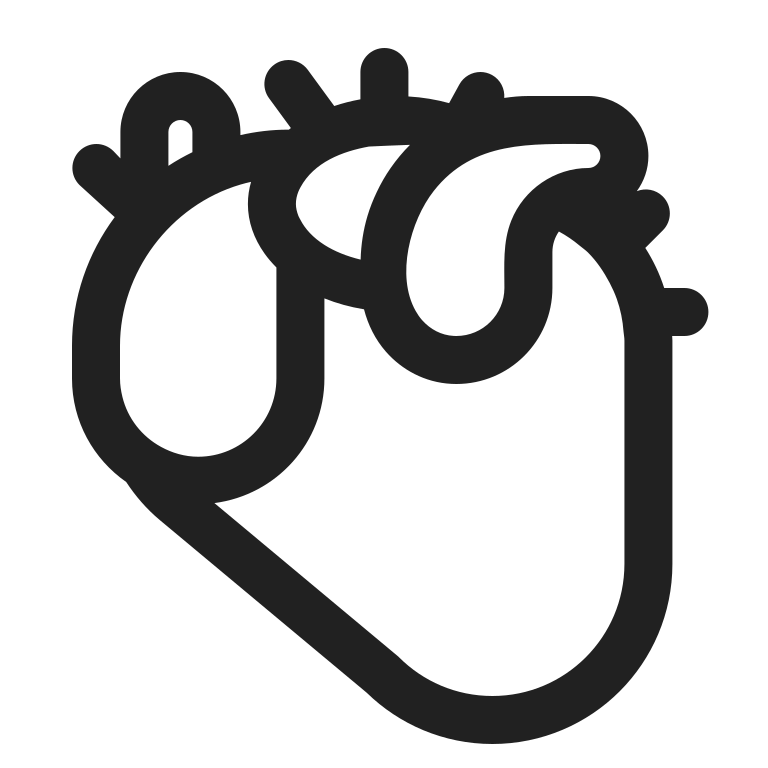
anatomical heart high contrast